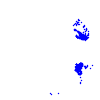
Particle: electron